Aerial crown-view tile of a tropical tree (Barro Colorado Island, Panama), acquired 20250616:
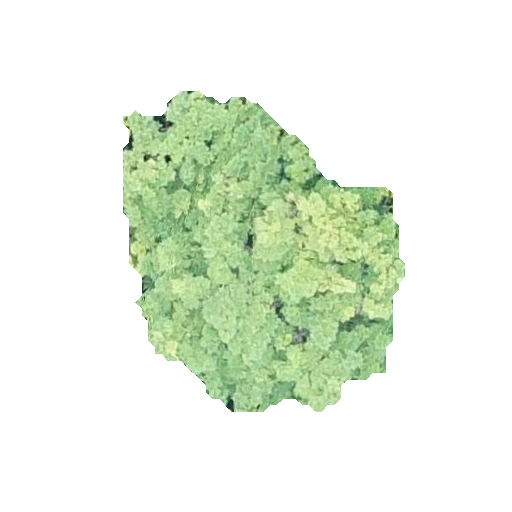
Species: Tabebuia rosea
GBIF accepted scientific name: Tabebuia rosea
Crown area: 95.413 m²